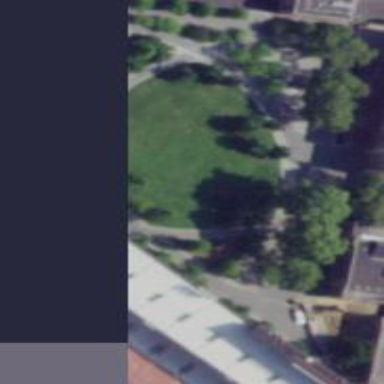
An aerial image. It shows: Lovely park for leisure and relaxation.